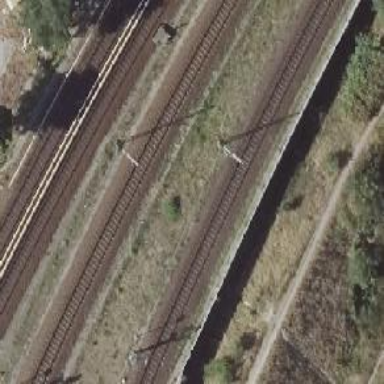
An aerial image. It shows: Catenary mast for power lines.